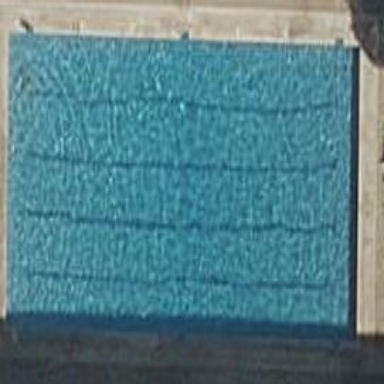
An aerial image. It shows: Swimming pool located in leisure land.